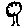
Label: tree